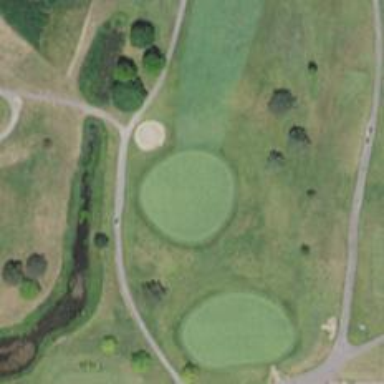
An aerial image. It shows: View of golf hole.